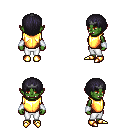
a pixel art fantasy rpg character, female body template, orc, green skin, gold chest armor, white pants, raven plain hairstyle, iron tiara, white cloth bracers, gold boots, four views (front, back, left, right), 2x2 character sprite sheet, small pixel art, hard edges, no anti-aliasing